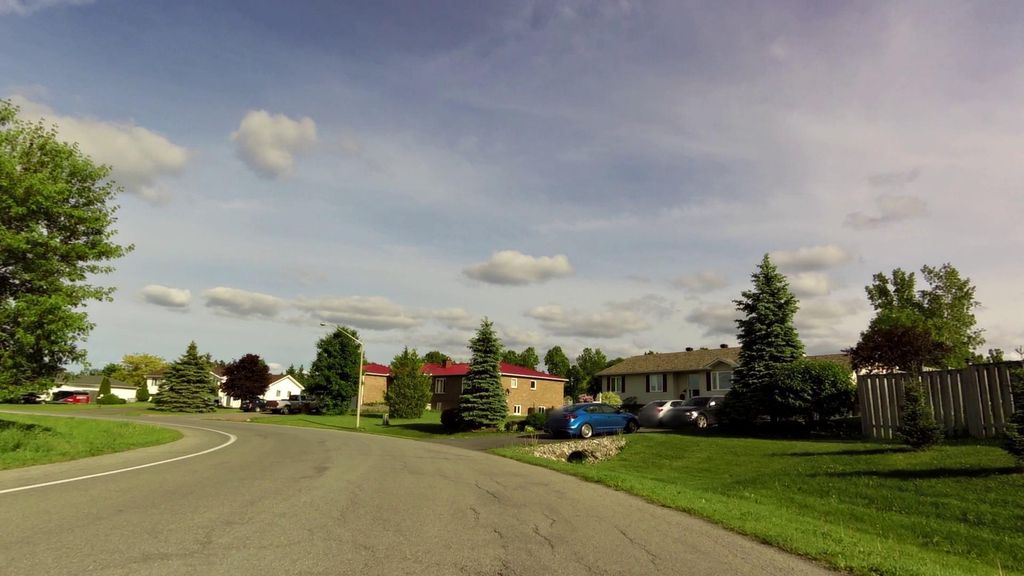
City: ottawa-gatineau